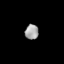
Tissue: lung
Cell type: Epithelial cells
Senescence score: 0.2066
Nuclear area (px): 197
Mean DAPI intensity: 162.787